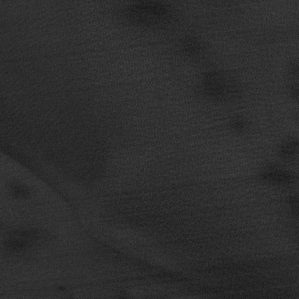
Label: frost